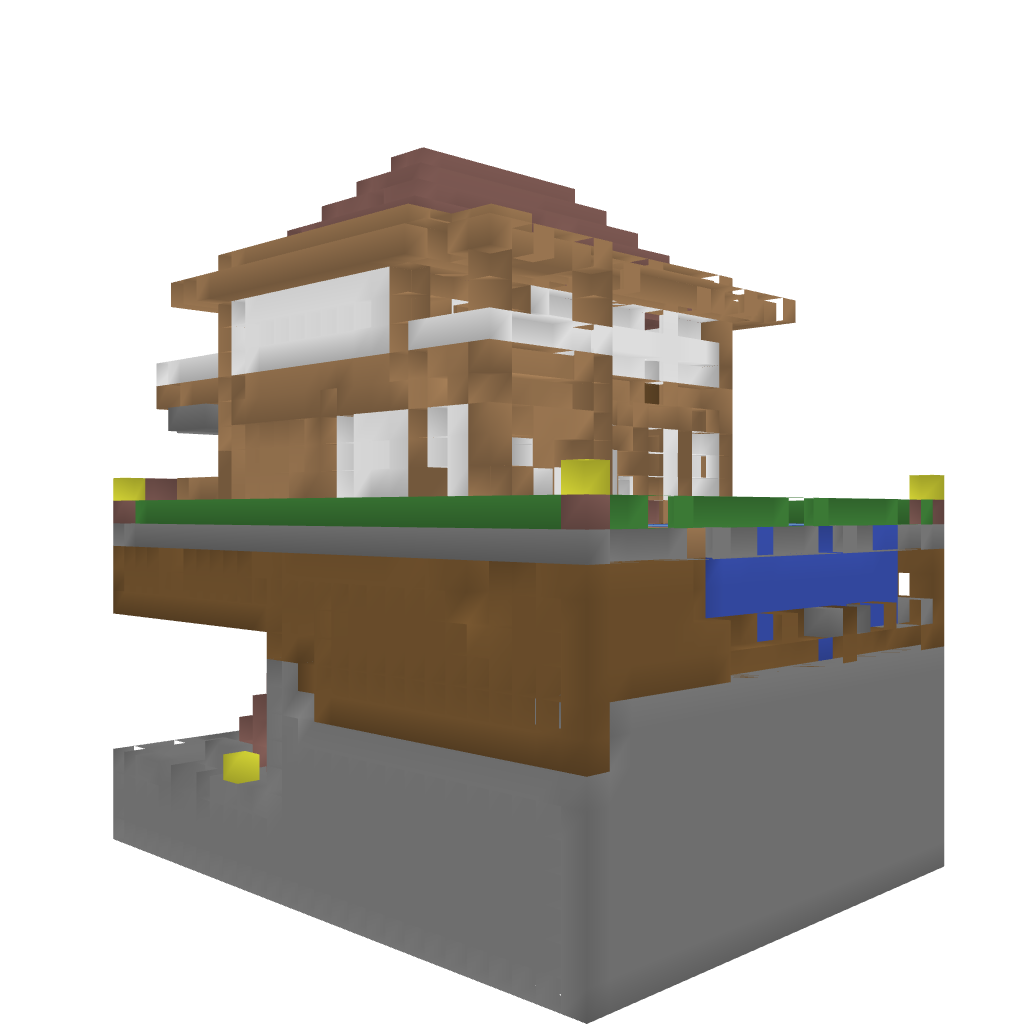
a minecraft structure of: Modern Large Foresty House high quality